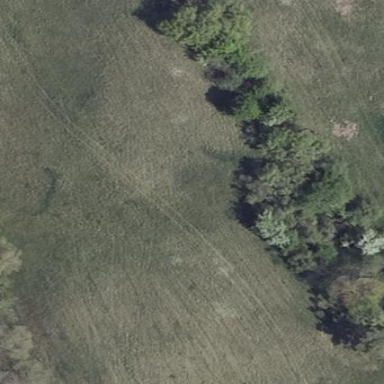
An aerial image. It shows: Patch of scrub vegetation.